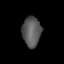
Tissue: lung
Cell type: Myeloid cells
Senescence score: 0.5714
Nuclear area (px): 549
Mean DAPI intensity: 89.756